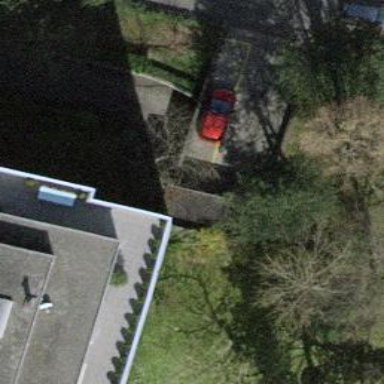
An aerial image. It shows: Driveway tunnel under the road.